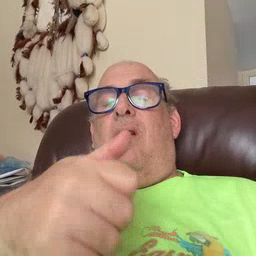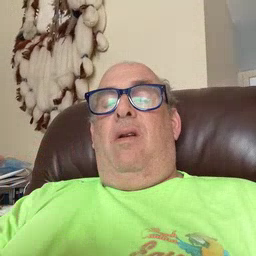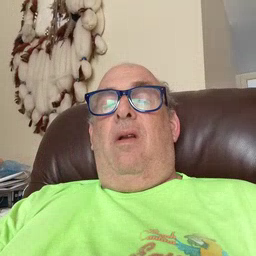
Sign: any